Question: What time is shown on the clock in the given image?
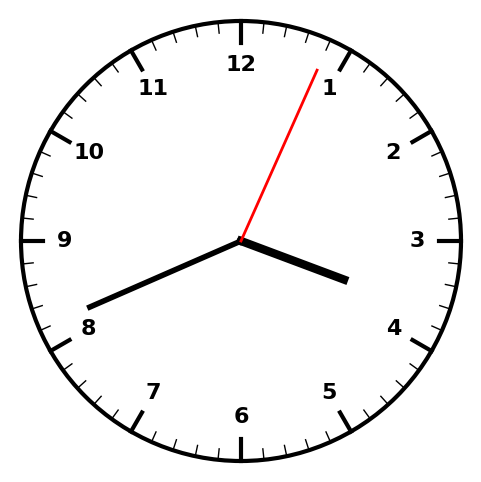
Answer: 03:41:04